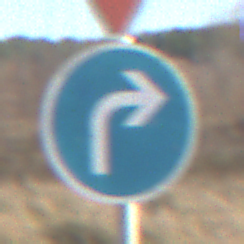
Verkehrszeichen: VorgeschriebeneFahrtrichtungRechts
Zusatzzeichen oben: VorfahrtGewaehren
Umgebung: Outdoor, Nature
Tageszeit: MorningAfternoon
Wetter: PartlyCloudy
Licht: Natural
Jahreszeit: NotSpecified
Kontrast: HighContrast